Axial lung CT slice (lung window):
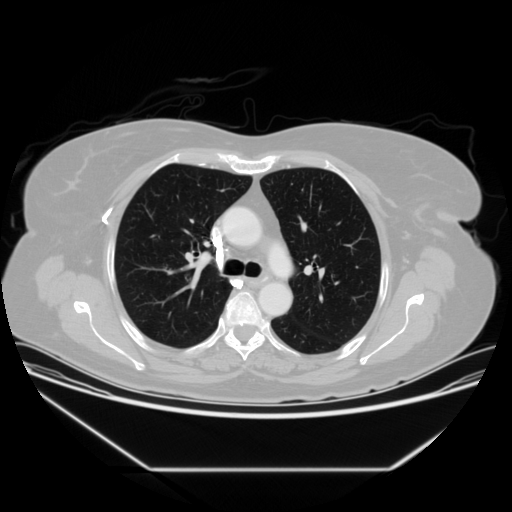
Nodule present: no